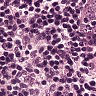
Metastatic tissue present: no